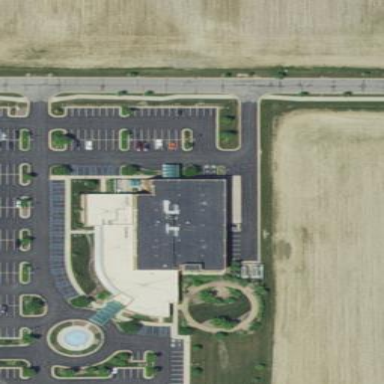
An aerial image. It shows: Clinic building providing healthcare services.